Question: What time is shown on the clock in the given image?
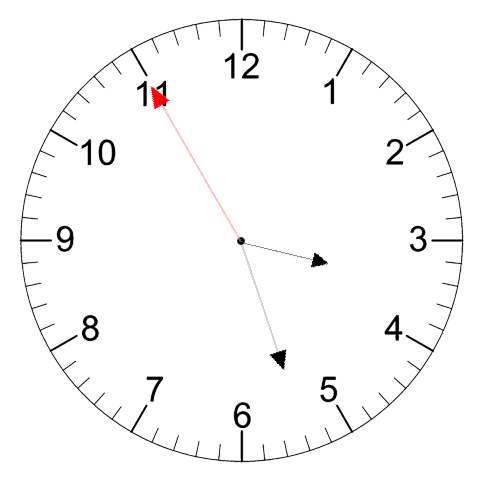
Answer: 03:26:55